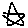
Label: star